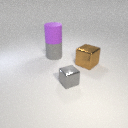
large gray rubber cylinder to the left of large brown metal cube